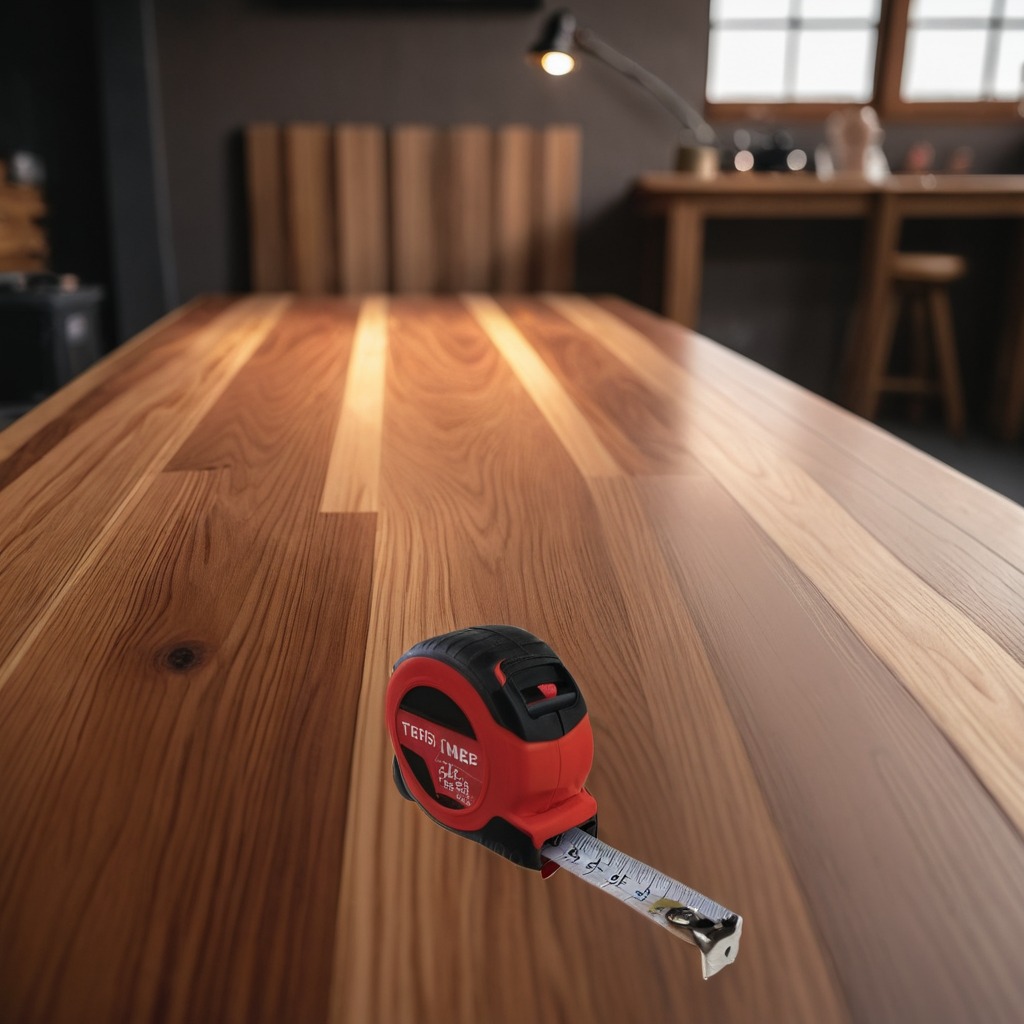
A measuring tape is lying on the wooden table.